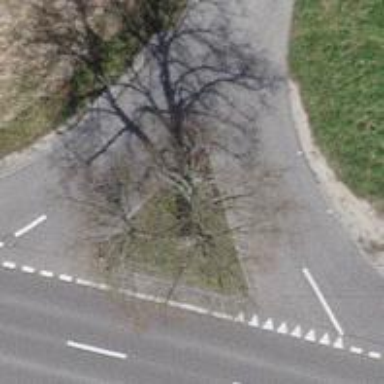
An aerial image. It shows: Guidepost providing information.